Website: crate-barrel
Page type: address-validator
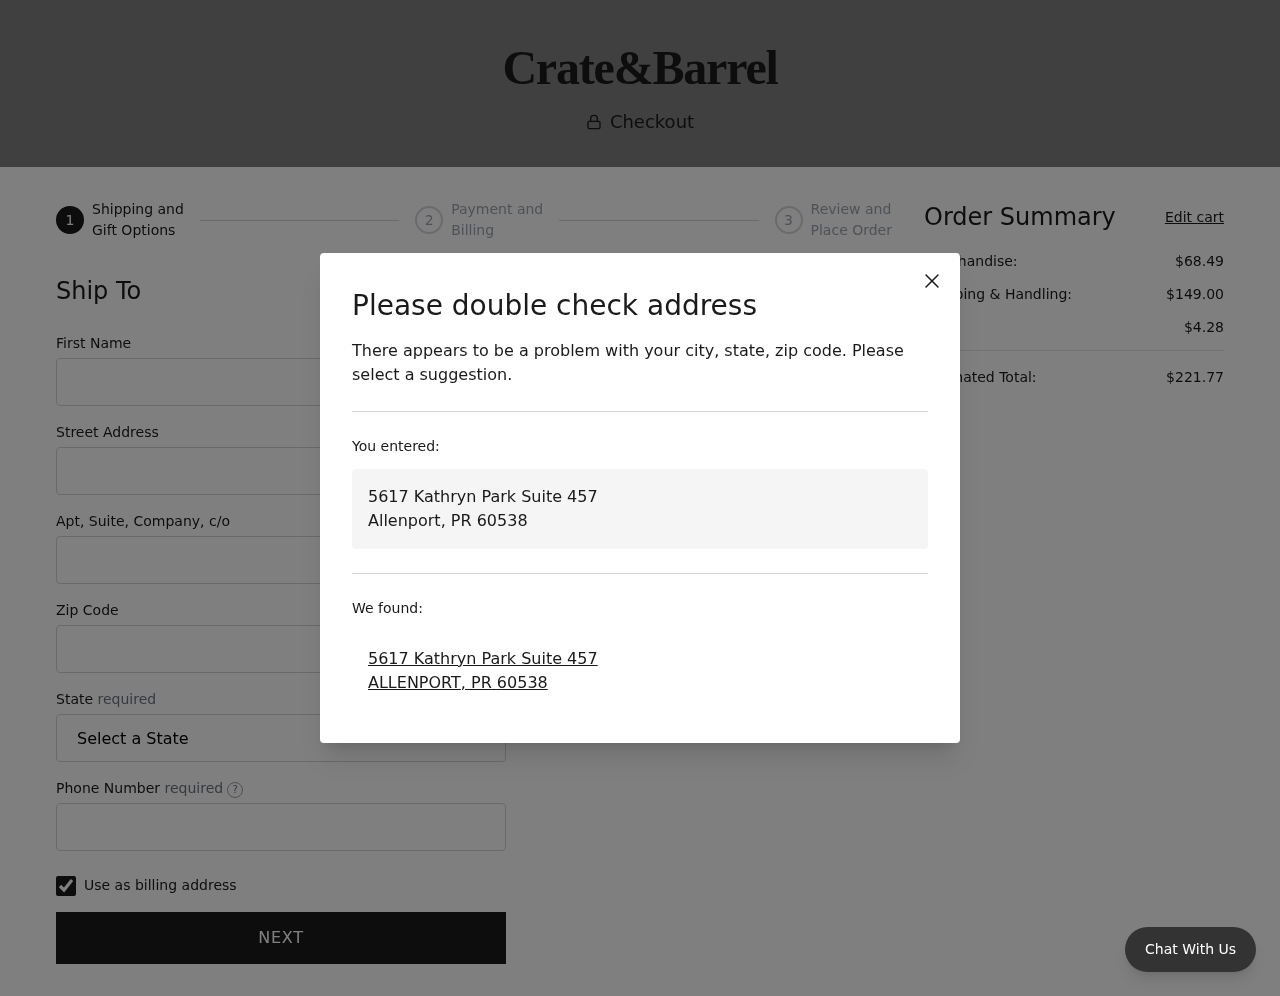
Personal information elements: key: PII_CITY
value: Allenport
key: PII_CITY
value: ALLENPORT
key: PII_FIRSTNAME
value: Stephanie
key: PII_PHONE
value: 3825477086
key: PII_POSTCODE
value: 60538
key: PII_STATE
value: PR
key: PII_STATE_ABBR
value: PR
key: PII_STREET
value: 5617 Kathryn Park Suite 457
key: PII_STREET2
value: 0629 Timothy Cliffs Apt. 470
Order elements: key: ORDER_SUBTOTAL
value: $68.49
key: ORDER_SHIPPING_COST
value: $149.00
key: ORDER_TAX
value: $4.28
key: ORDER_TOTAL
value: $221.77